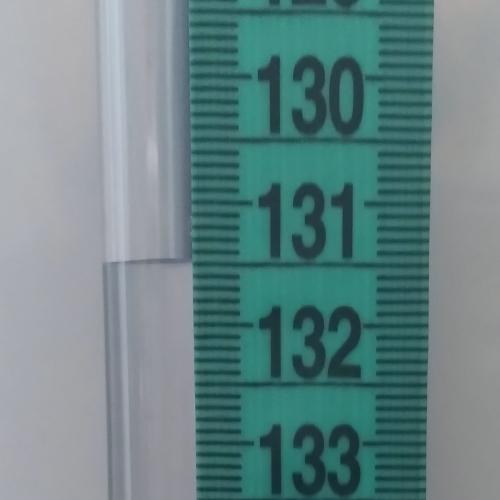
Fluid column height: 131.5 cm